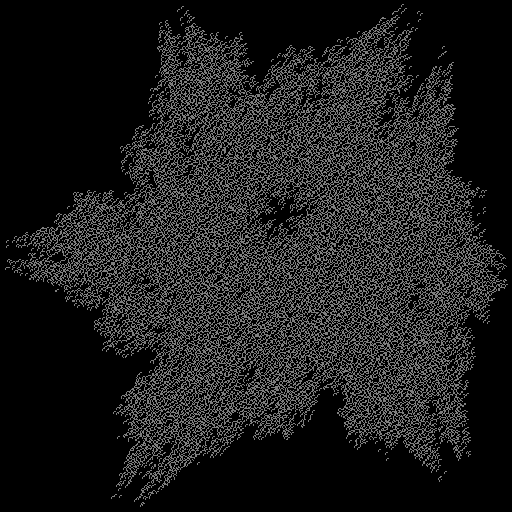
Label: bedder